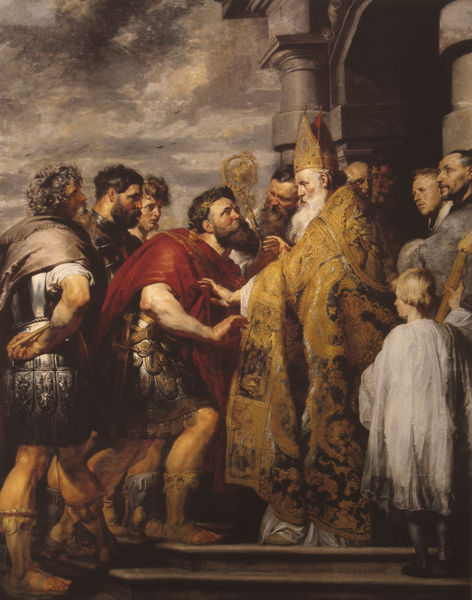
Titel: Der heilige Ambrosius und Kaiser Theodosius
Künstler: Pieter Paul Rubens
Standort: Wien
Institution: Kunsthistorisches Museum
Schlagwörter: dunkel, feuer, gemälde, gewitter, hand, himmel, mann, rubens, schatten, umhang, weiß, wolken, gelb, menschen, abend, braun, frau, frisur, geste, grau, hell, hut, köpfe, licht, männer, nacht, nase, ohr, profil, schwarz, szene, säule, säulen, blick, gebäude, rot, tuch, wolke, beige, herren, leute, ornament, rock, versammlung, alt, bart, blond, bärte, gesichter, jung, mütze, anatomie, architektur, arm, arme, barock, bibel, bärtig, diener, falten, kleidung, messer, silber, stein, vollbart, hände, porträt, kirche, gewand, gold, haare, mantel, gewänder, kind, krone, locken, ohren, renaissance, kinder, kreis, stock, beine, schärpe, seitlich, ruhe, bogen, fassade, italien, röcke, schuhe, stab, knaben, sturm, treppe, treppen, unwetter, wetter, bischof, historienbild, kaiser, könig, papst, soldaten, kraft, muskeln, kerze, stufe, stufen, sandalen, kontrapost, junge, stofflichkeit, zehe, tor, barfuss, eingang, eisen, gang, außen, antike, blinder, flamme, knabe, religion, dom, bub, schwert, uniform, knien, soldat, stiefel, kardinal, zeremonie, ölmalerei, ritter, heer, rüstung, kathedrale, rom, portal, römer, sandale, pfarrer, pforte, chwarz, verkürzung, unterarm, peter paul rubens, toga, mittelalter, historienmalerei, klerus, messdiener, messgewand, ministrant, priester, segen, segnen, segnung, empfang, audienz, bittsteller, heiliger, huldigung, mitra, tiara, umhänge, feldherr, isokephalie, heilige, zwerg, golden, hirtenstab, taufe, bitte, petrus, fackel, stärke, graus, ikone, ornat, zepter, unterwerfung, liturgie, szepter, vorhalle, rüstungen, canossa, religiosität, pilger, apostel, wunder, bischofsstab, helfer, freunde, soldate, vergebung, gnade, roter umhang, nikolaus, pius, verleihung, kleriker, sankt, fürbitte, vorbeugen, bischofsmütze, segnend, kirchenmann, dunkle wolken, legion, legionäre, pabst, soutane, mitellalter, säulenarchitektur, römersandalen, preister, ablehnung, papast, kasel, titian, pilum, unterwürfig, römischer, ausdrucksvoll, bittstellung, abbitte, christliches motiv, einsetzung, goldbrokatumhang, minora, soldaten 1580, sstab, starke rustizierung, tizian?, absolution, bischofmütze, pbst, nikolasu, canoss, doldaten, kjunge, sankt nikolaus, minnistrant